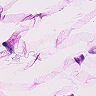
Metastatic tissue present: no